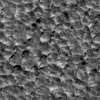
Atmospheric dust classification: not_dusty